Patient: sex M, age 48
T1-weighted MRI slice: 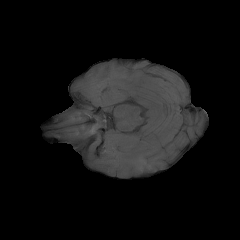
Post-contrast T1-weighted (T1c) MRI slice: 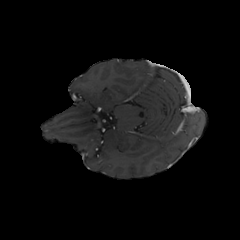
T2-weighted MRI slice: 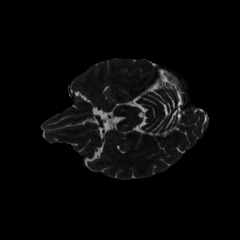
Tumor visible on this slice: no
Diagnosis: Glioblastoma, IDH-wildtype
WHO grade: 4